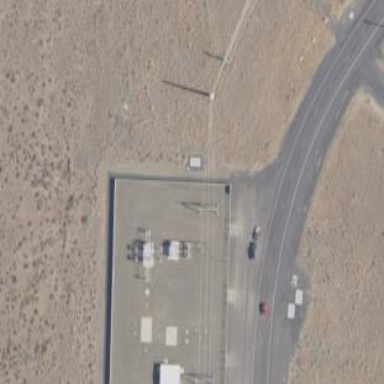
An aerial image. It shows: Power substation.